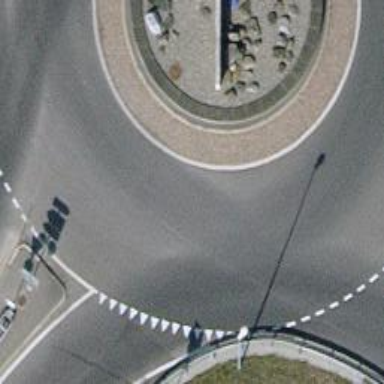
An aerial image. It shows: Secondary road with asphalt surface featuring roundabout. There is separate sidewalk along the road.